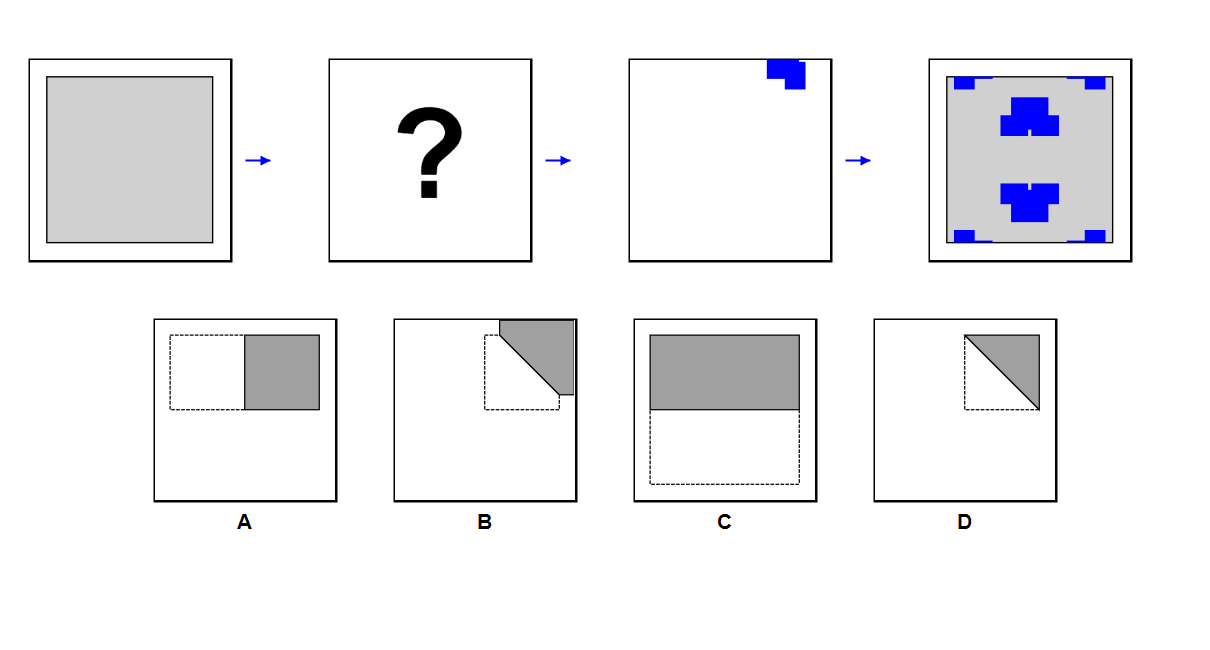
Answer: D